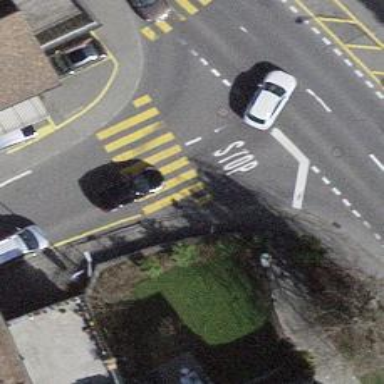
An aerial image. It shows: Uncontrolled zebra crossing on the road.